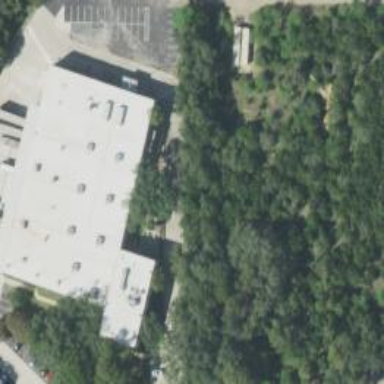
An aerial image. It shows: Commercial building.